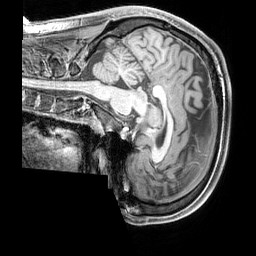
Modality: T1w
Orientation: sagittal
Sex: male
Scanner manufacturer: siemens
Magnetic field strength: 3 T
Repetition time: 2.3 s
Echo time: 0.00226 s